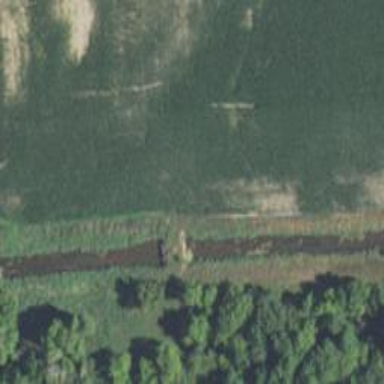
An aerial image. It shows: Culvert tunnel.